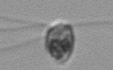
Label: flagellate_morphotype1